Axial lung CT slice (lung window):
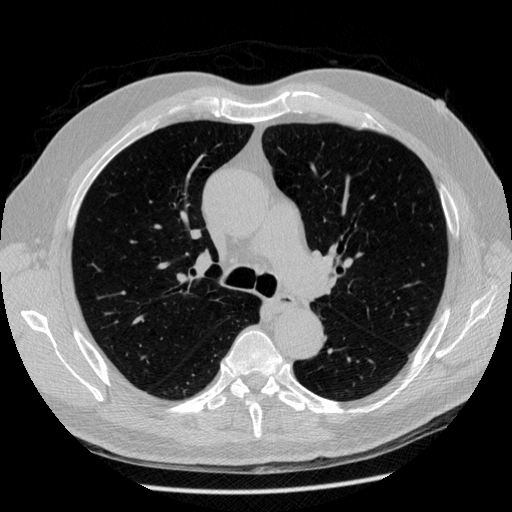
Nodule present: no